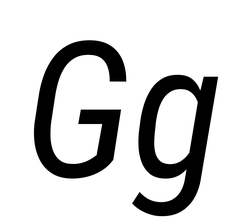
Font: Roboto-Italic_Condensed_Italic